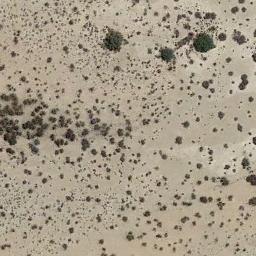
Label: chaparral